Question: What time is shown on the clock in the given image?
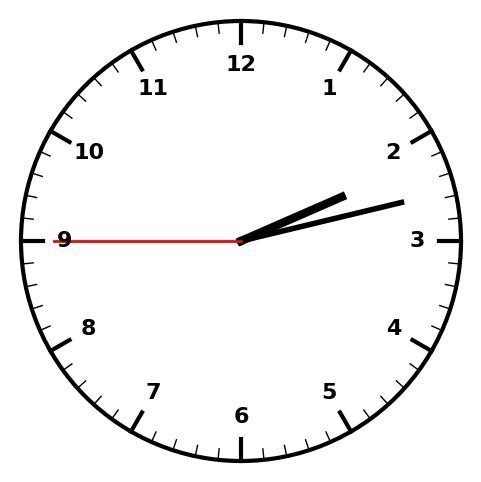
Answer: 02:12:45